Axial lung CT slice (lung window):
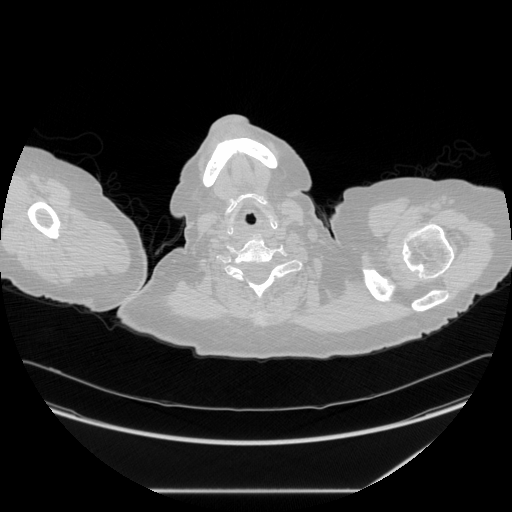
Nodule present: no